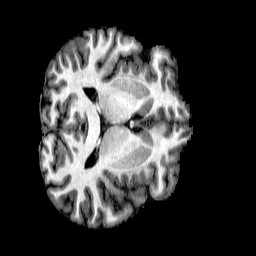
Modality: T1w
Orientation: axial
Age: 28
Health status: healthy
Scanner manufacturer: philips
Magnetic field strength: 3 T
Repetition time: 0.007833 s
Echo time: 0.003598 s